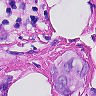
Metastatic tissue present: yes